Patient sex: M
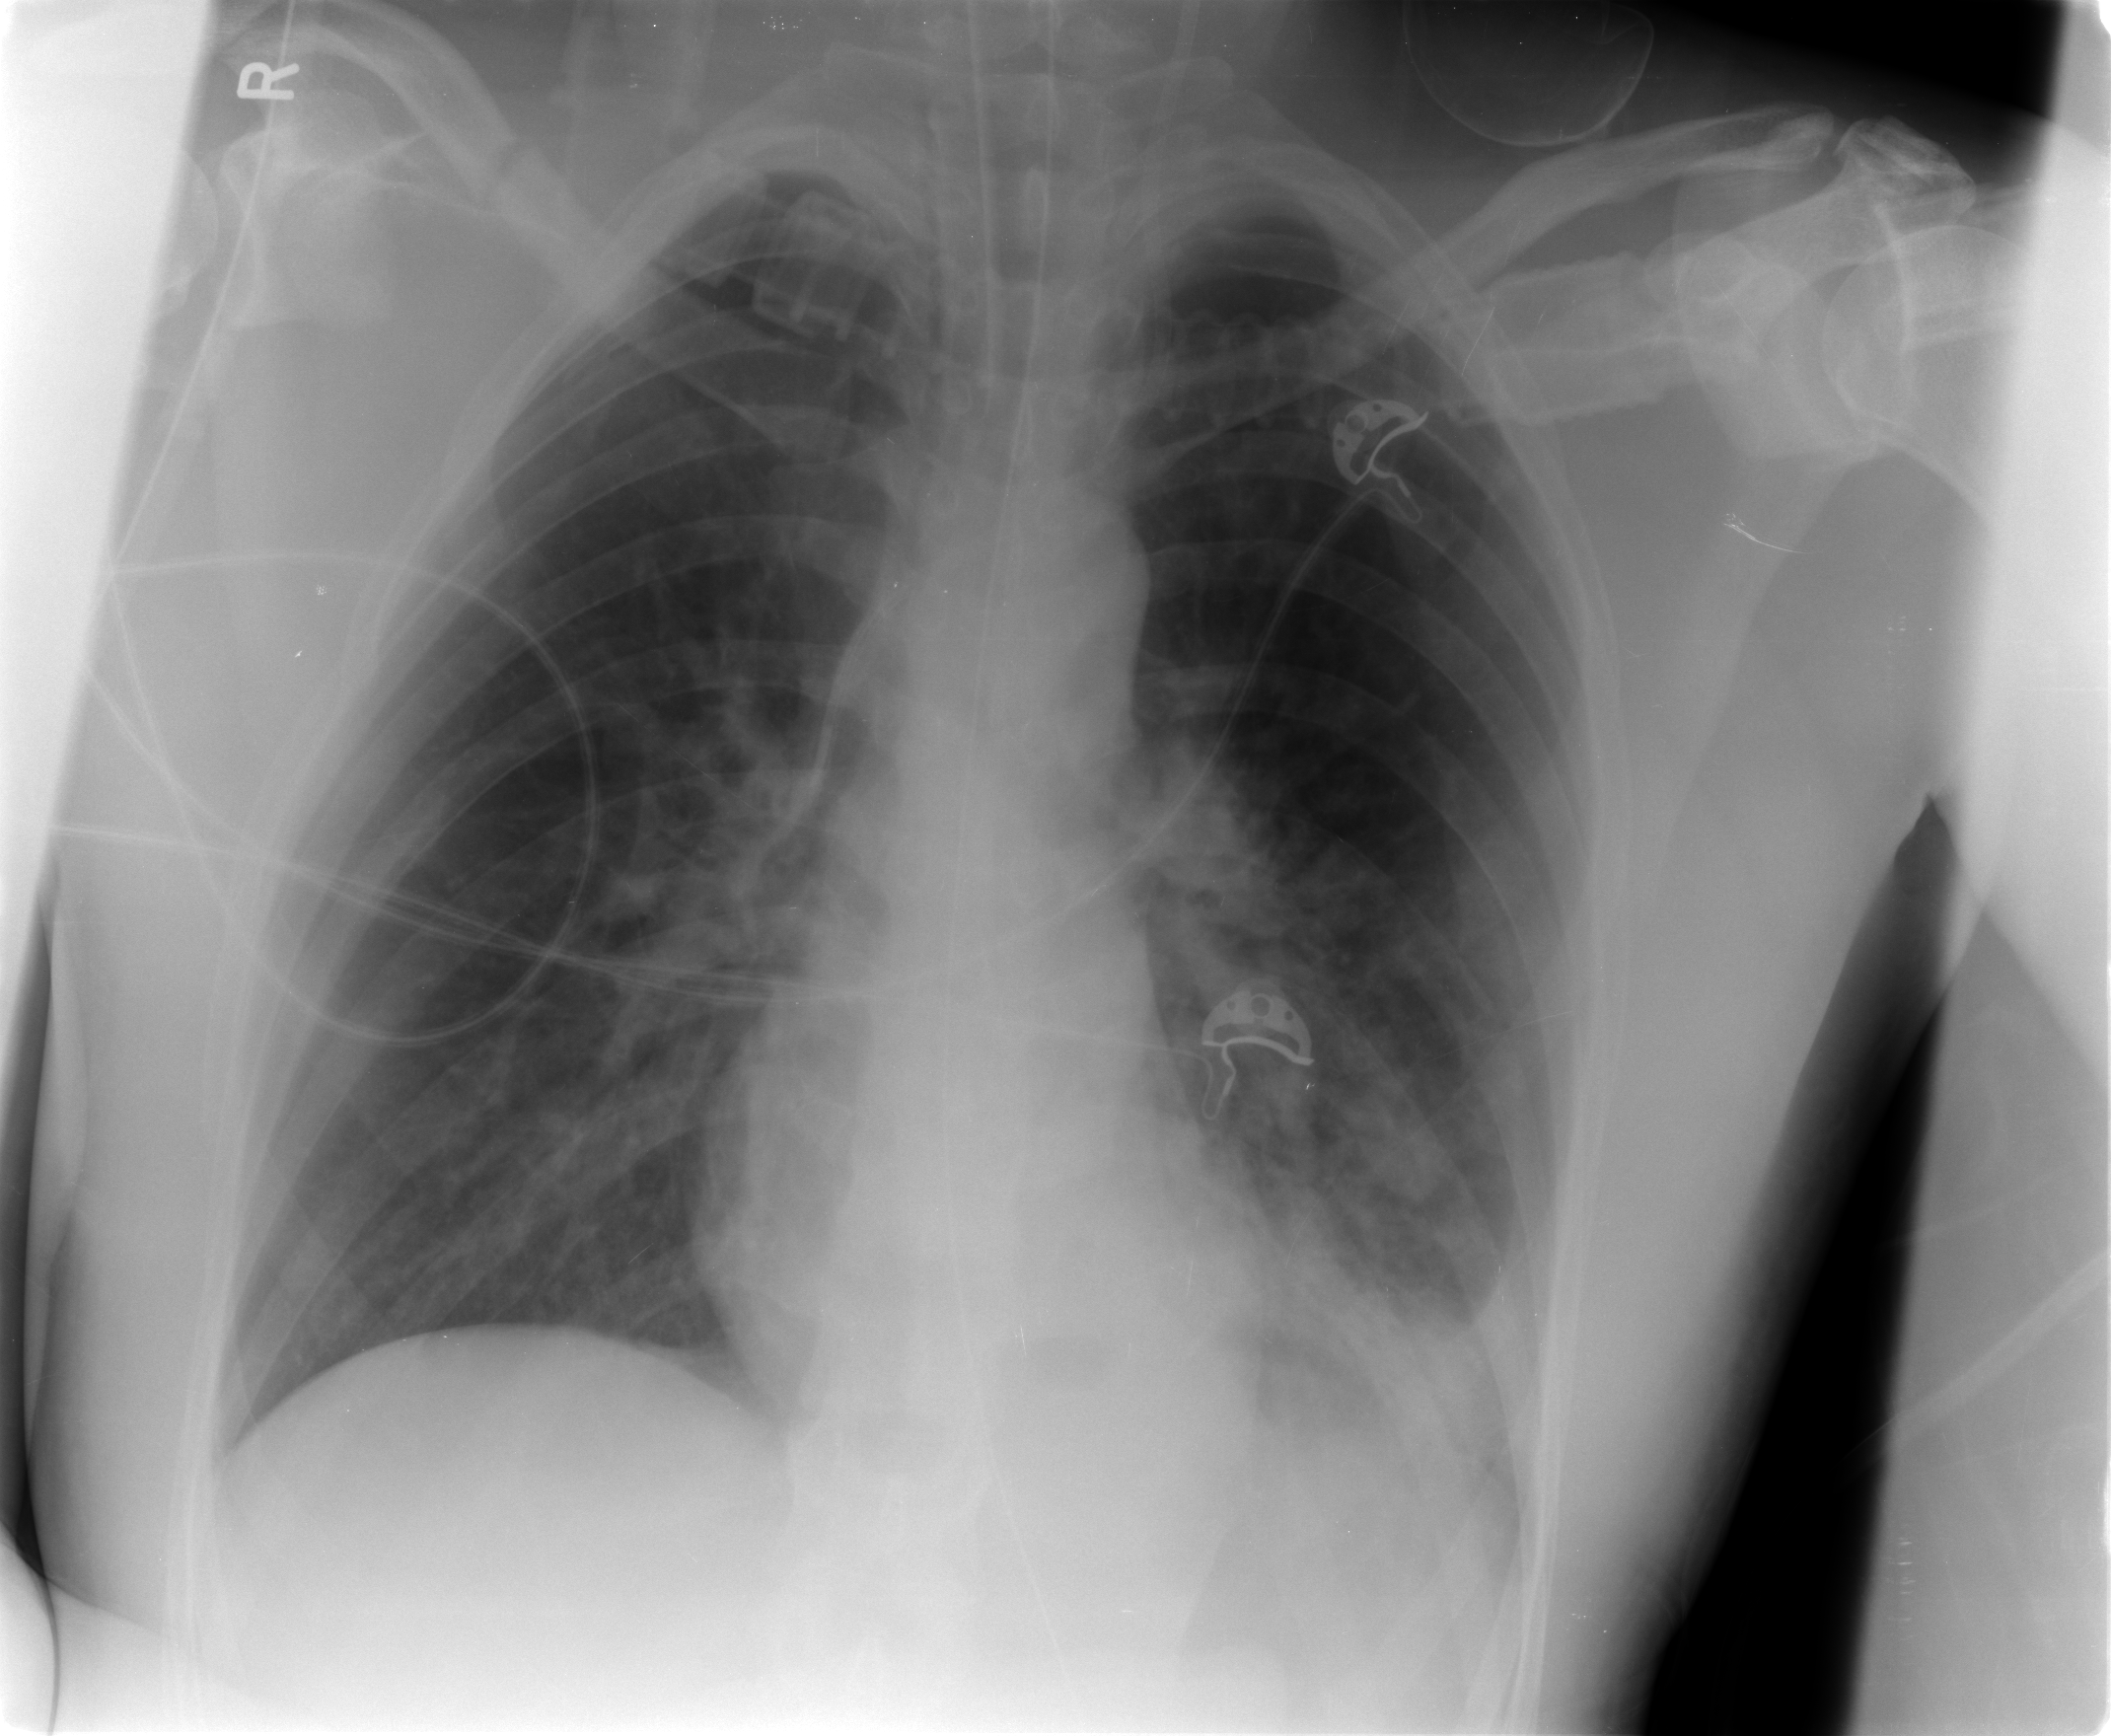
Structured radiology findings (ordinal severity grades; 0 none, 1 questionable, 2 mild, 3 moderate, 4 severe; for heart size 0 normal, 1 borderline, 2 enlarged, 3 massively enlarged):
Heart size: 0
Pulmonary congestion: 2
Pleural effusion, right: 0
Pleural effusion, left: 1
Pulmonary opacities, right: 0
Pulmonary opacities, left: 2
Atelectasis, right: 0
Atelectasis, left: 2